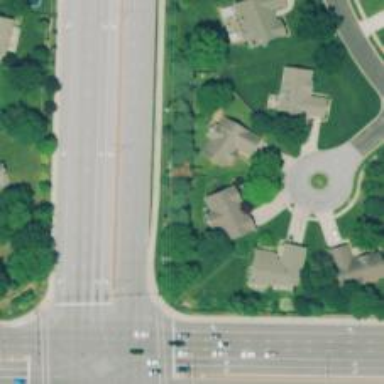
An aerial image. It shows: Road with dash markings.